Question: Hello I've been running into a few issues with CI lately. When I want to link a css file to pretty much anything, I need to put it directly into the root folder. If I move the file somewhere further in the hierarchy it won't load it. Here's an example of when I am trying to link this 'core_css.css'. It loads the one in the 'htdocs' folder, but not the one in the 'css' folder.

Works:
'''
<link href="<?php echo base_url(); ?>core_css.css" type="text/css" rel="stylesheet" />
'''
Does NOT work:
'''
<link href="<?php echo base_url(); ?>application/OBS/css/core_css.css" type="text/css" rel="stylesheet" />
'''
I've tried putting the css filed in all the other subfolders and linking those, but it only loads the one in the root.
My second problem is that every time I try to test a controller, I need to access it through 'index.php' like this:
'''
http://localhost:8888/index.php/test_controller
'''
Is there a way to get rid of the need to put the 'index.php' in the URL?
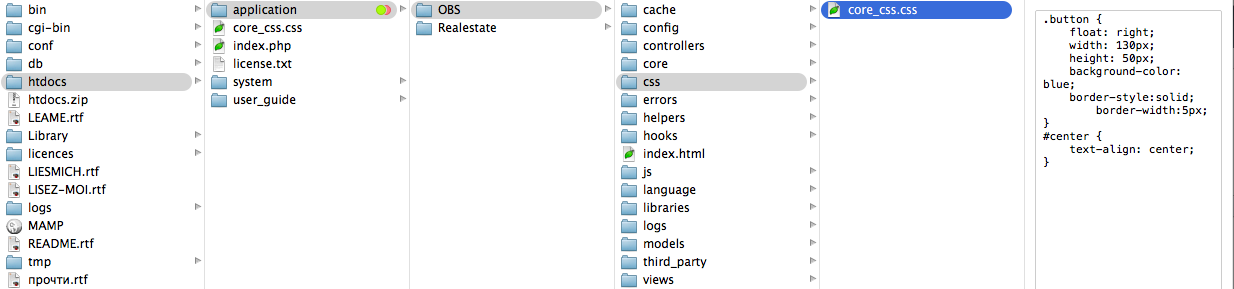
Answer: For the second question: put the following in an .htaccess file inside your CodeIgniter root folder ('htdocs' in your case):
'''
RewriteEngine on
RewriteCond %{REQUEST_FILENAME} !-f
RewriteCond %{REQUEST_FILENAME} !-d
RewriteRule ^(.*)$ ./index.php?/$1 [L,QSA]
'''
Make sure to set '$config['index_page']' to an empty string, and also set '$config['base_url']' accordingly (these two options are inside '/application/config/config.php')
For the first question: try to make a folder called 'assets', or something similar and put it in the root of the site (again inside 'htdocs'). Move your css file there, and try to access it by visiting 'http://localhost:8888/assets/core_css.css'.
Also, in case you are using Linux box, make sure the folders you want to access have read permissions.